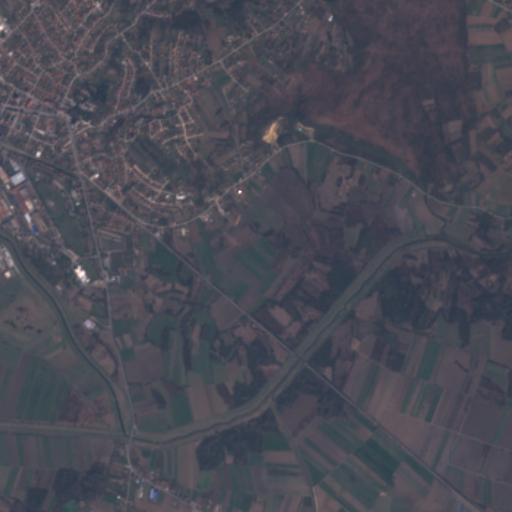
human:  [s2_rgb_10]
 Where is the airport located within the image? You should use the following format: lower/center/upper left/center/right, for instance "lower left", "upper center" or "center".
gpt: The airport is located in the lower left of the image.
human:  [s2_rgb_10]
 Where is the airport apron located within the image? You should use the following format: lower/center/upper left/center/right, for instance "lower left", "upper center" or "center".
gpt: The airport apron is located in the center left of the image.
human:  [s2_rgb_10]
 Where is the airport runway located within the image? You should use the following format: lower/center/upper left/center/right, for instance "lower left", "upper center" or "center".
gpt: The airport runway is located in the center left of the image.
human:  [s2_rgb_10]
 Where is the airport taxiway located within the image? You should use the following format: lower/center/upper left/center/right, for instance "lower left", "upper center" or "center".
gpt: The airport taxiway is located in the center left of the image.
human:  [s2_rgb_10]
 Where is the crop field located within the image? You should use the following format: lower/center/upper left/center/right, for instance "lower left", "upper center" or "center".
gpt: The crop field is located in the lower left of the image.
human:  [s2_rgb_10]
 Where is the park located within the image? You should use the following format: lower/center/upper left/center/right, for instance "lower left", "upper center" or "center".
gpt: The park is located in the center left of the image.
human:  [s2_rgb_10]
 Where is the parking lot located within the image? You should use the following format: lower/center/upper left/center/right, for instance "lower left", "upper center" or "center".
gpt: There is no parking lot in the image.